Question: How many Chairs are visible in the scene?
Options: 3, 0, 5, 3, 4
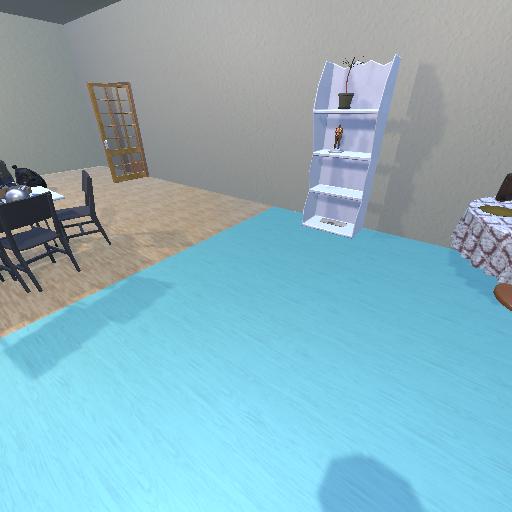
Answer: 3